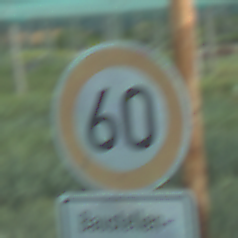
Verkehrszeichen: Geschwindigkeit60
Zusatzzeichen unten: HinweiseAufGefahrenDurchVerbaleAngabe2
Umgebung: Roofed, Special
Tageszeit: MorningAfternoon
Wetter: PartlyCloudy
Licht: Natural
Jahreszeit: NotSpecified
Kontrast: MediumContrast